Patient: sex M, age 37
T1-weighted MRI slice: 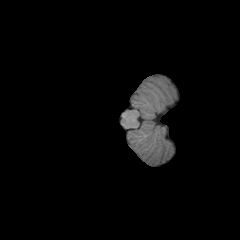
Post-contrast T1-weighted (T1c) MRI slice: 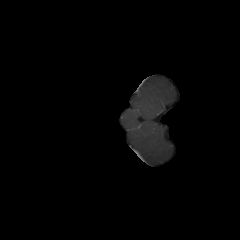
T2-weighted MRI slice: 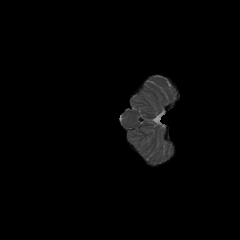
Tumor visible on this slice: no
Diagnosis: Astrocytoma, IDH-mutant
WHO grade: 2